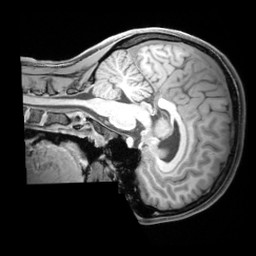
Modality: T1w
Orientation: sagittal
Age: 24
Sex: female
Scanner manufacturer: siemens
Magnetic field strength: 3 T
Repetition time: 1.97 s
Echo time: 0.00206 s